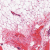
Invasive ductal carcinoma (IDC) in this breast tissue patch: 0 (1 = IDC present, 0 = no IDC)